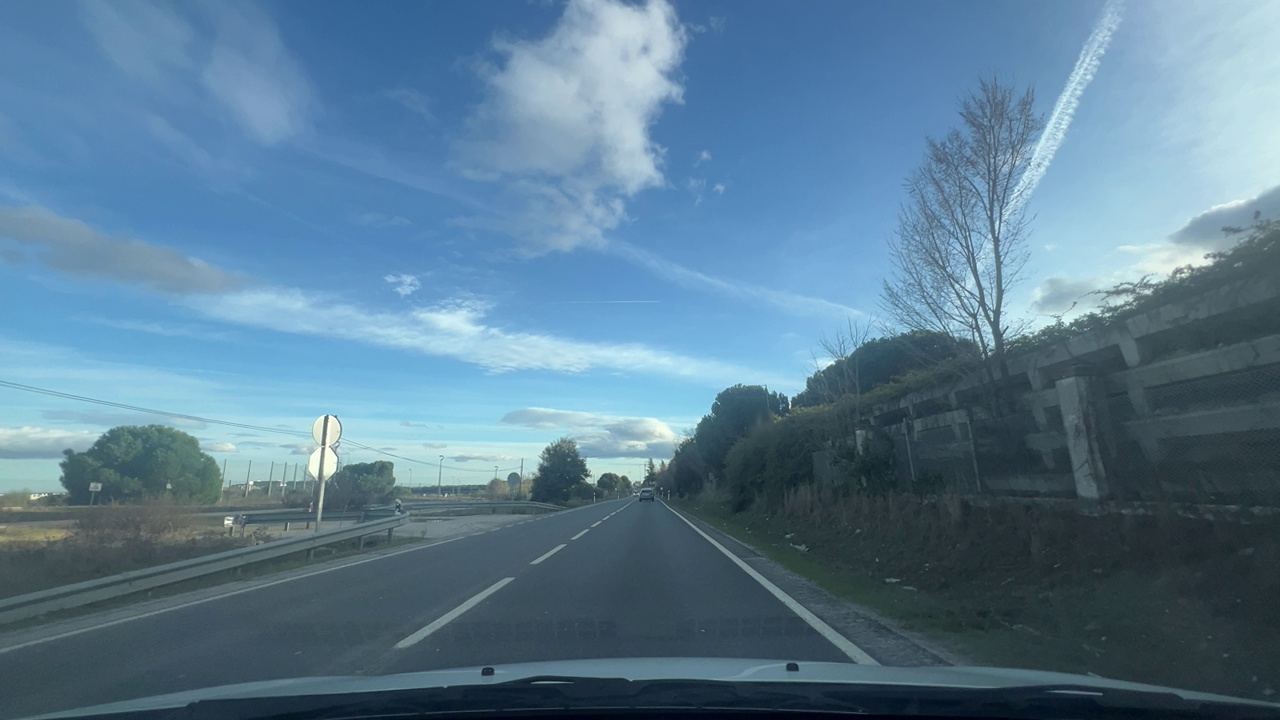
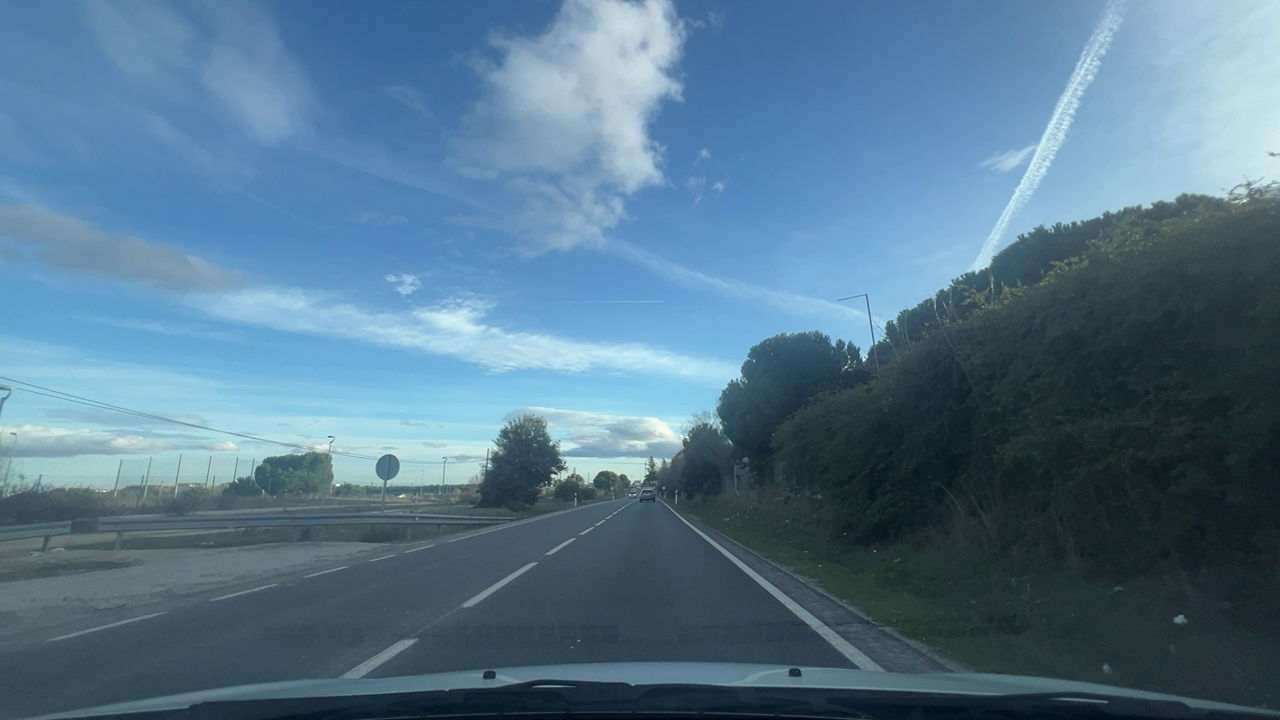
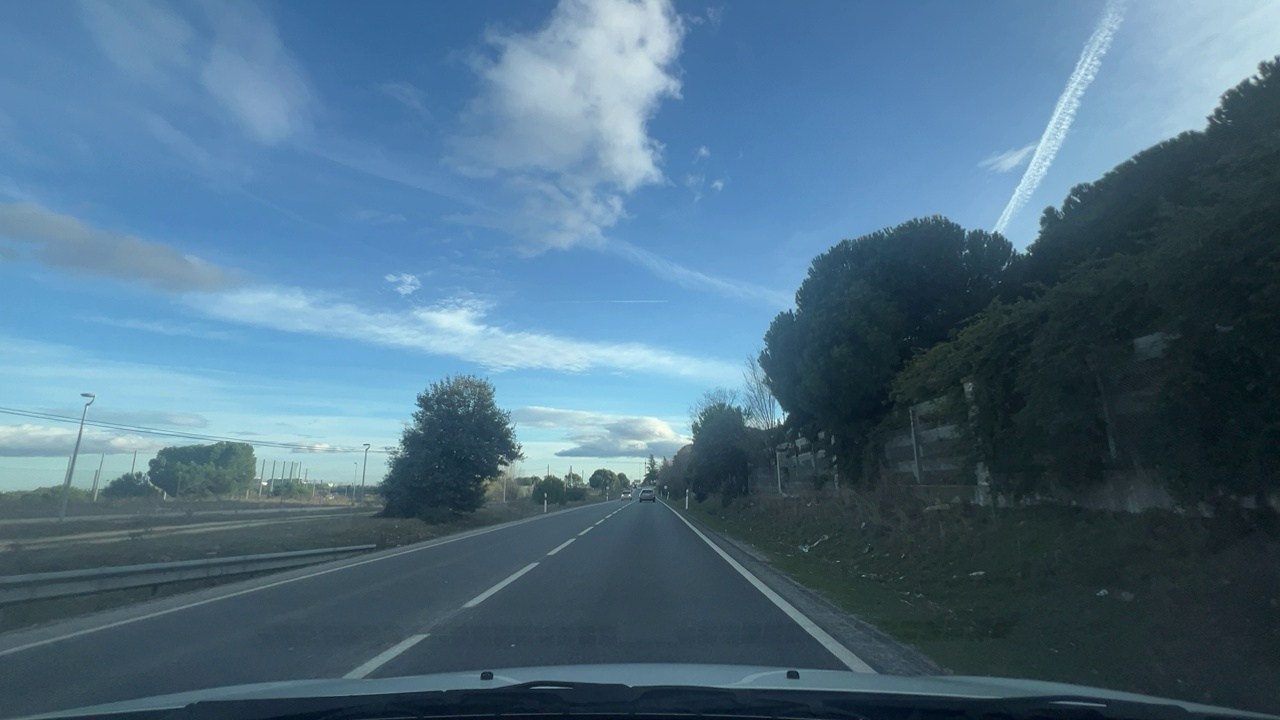
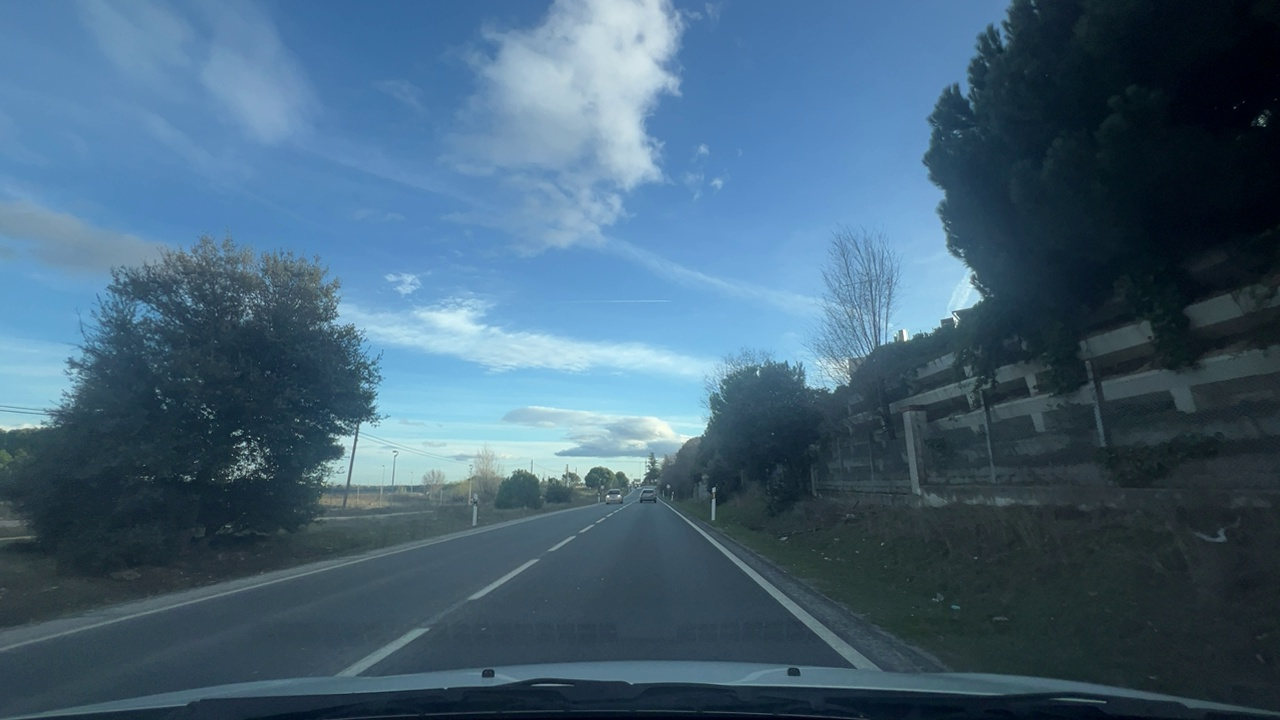
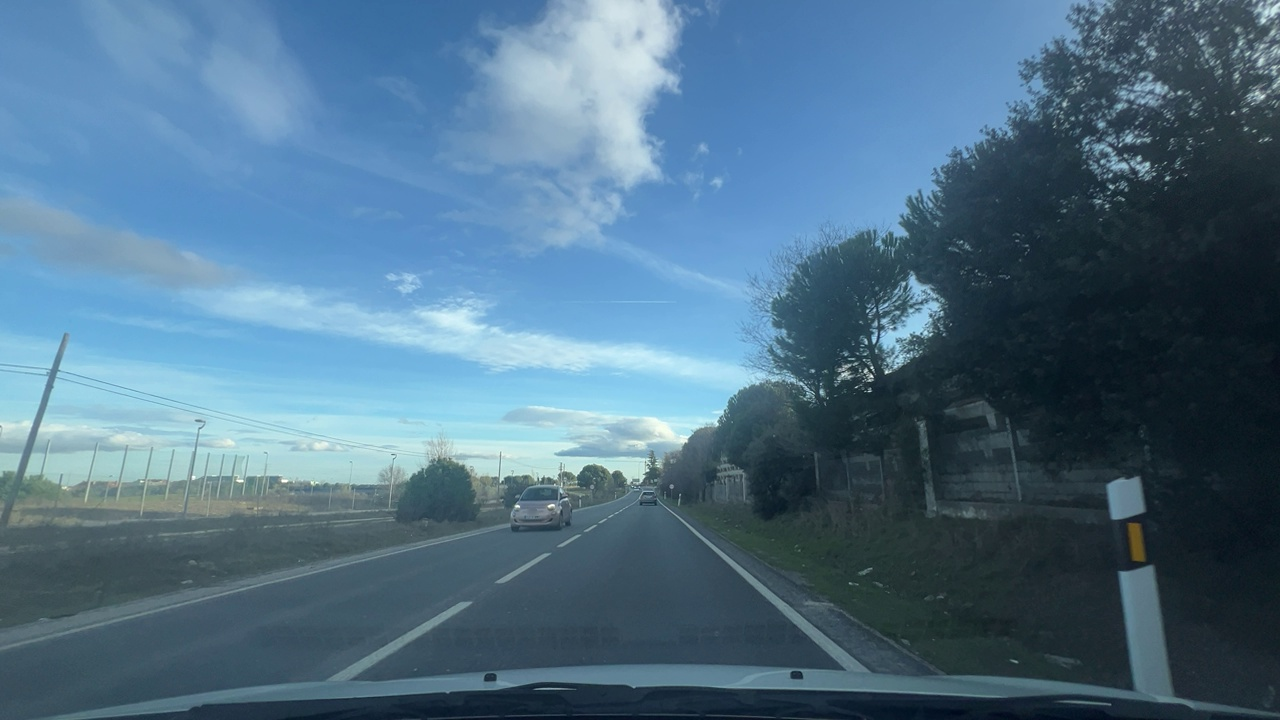
Situation: empty
Question: Are multiple traffic lights regulating the ego direction of travel displaying different colors simultaneously?
Answer: No
Reasoning: There are no traffic lights visible

Situation: empty
Question: Is there a vehicle directly ahead in the ego lane with brake lights on?
Answer: No
Reasoning: The brake lights are not visible in the car in front

Situation: empty
Question: Is the distance between the ego vehicle and the vehicle ahead decreasing?
Answer: No
Reasoning: The distance between the ego vehicle and the vehicle ahead remains the same

Situation: empty
Question: Is either the ego vehicle or the leading vehicle stationary?
Answer: No
Reasoning: No vehicle is stationary